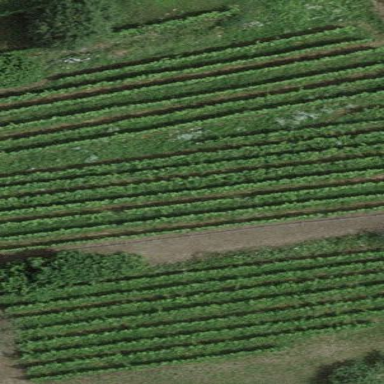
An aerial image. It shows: Vineyard growing grapes.